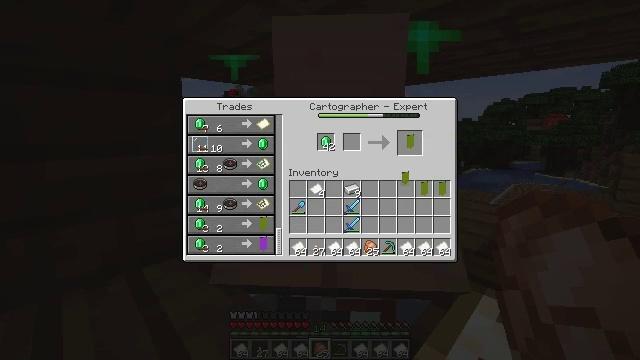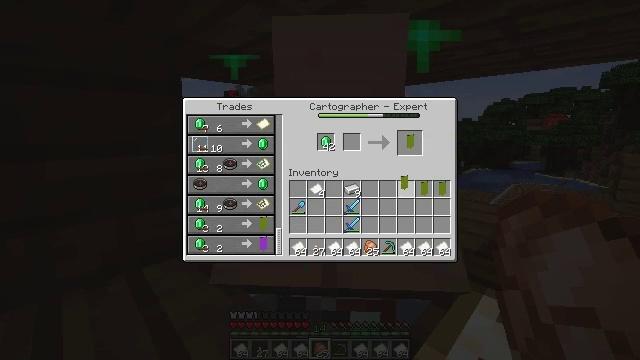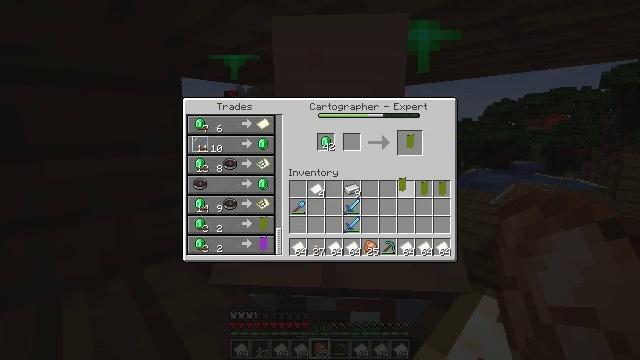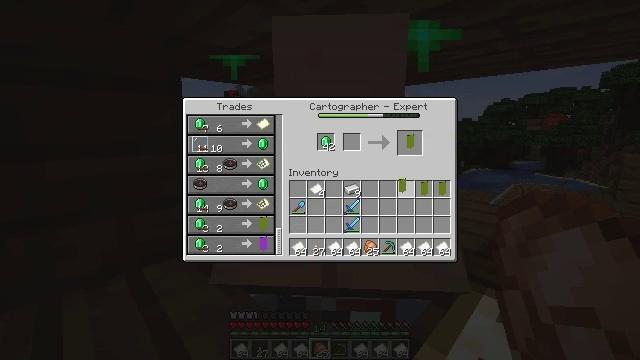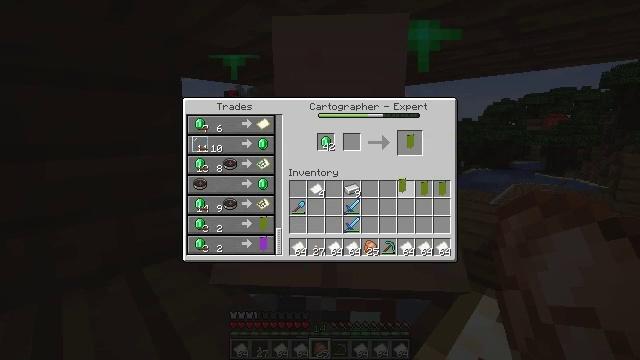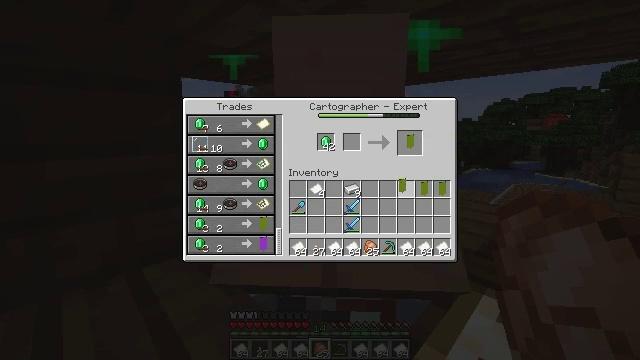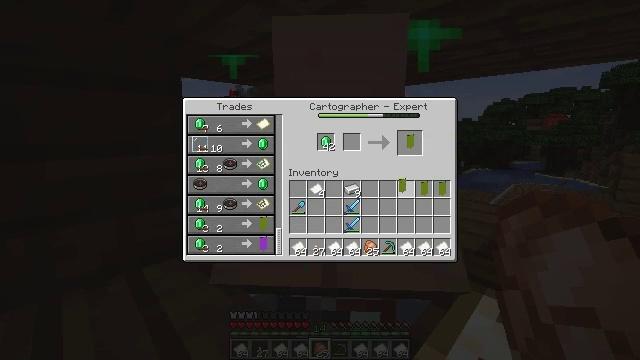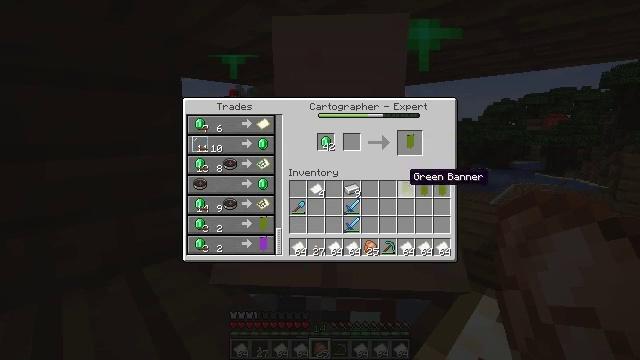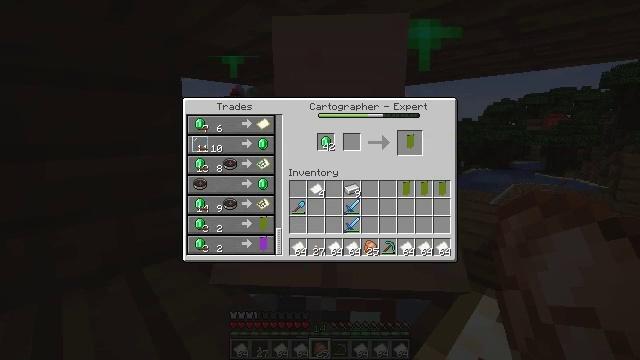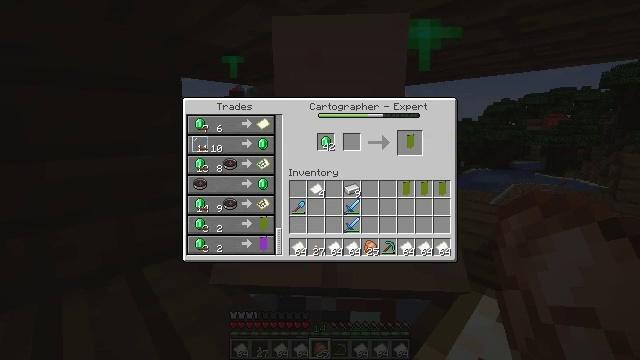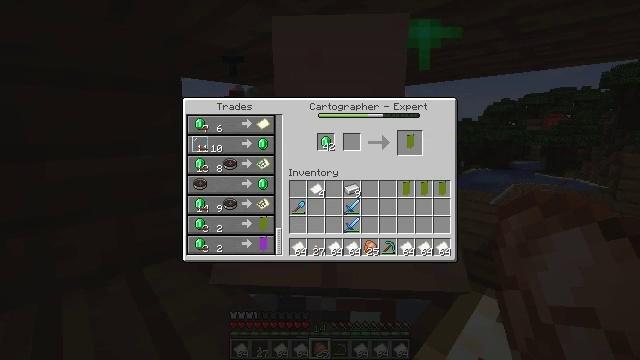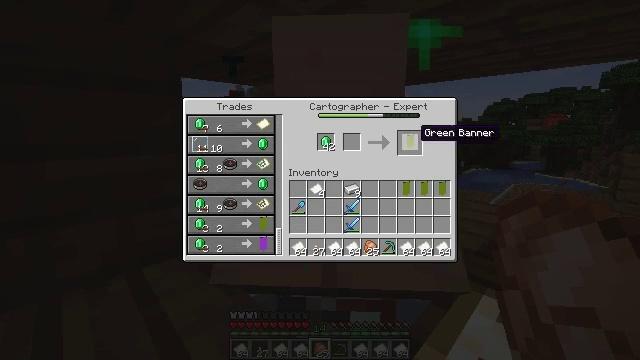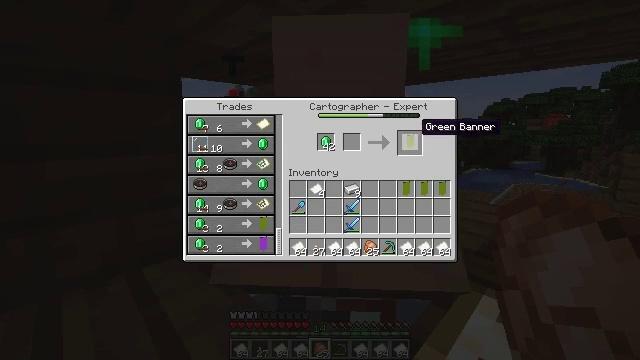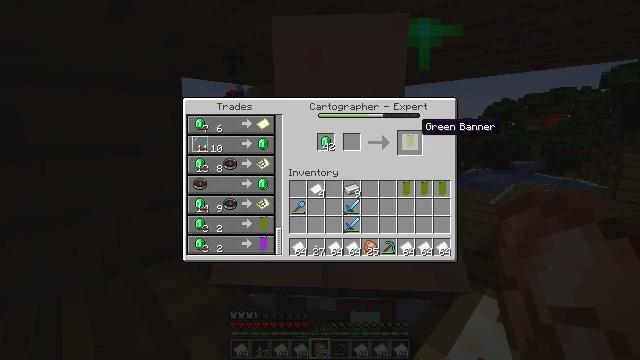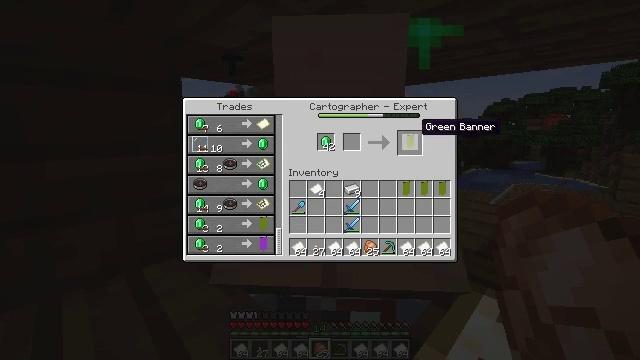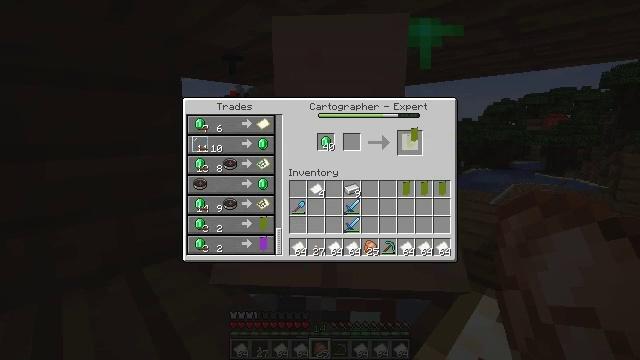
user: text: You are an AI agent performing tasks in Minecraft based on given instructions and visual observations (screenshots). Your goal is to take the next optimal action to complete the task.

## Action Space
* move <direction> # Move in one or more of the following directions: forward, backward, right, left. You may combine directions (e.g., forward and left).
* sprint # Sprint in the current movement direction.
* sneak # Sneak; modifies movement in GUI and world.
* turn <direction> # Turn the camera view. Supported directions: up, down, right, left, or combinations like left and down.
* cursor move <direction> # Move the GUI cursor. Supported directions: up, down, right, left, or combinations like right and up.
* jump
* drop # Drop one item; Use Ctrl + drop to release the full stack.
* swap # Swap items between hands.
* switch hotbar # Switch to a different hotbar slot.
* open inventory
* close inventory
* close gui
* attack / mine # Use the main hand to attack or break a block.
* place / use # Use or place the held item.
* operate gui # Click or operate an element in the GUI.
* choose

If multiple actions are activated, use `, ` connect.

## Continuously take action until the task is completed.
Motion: motion action
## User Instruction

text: Produce a green banner using green dye and wool.
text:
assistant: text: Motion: no_op
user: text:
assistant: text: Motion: no_op
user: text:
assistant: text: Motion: no_op
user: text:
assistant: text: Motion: no_op
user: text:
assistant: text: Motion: operate gui
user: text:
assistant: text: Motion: operate gui
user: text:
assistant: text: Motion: no_op
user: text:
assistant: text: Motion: cursor move up
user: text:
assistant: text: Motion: cursor move up
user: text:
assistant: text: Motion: cursor move up
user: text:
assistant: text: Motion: cursor move up
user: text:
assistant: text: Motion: no_op
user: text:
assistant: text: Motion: no_op
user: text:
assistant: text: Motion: no_op
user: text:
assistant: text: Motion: operate gui
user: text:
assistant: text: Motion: operate gui
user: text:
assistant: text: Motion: cursor move down, operate gui
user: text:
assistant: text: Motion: cursor move down
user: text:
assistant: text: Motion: cursor move down
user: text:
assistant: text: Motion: cursor move down
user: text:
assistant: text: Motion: no_op
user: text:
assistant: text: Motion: no_op
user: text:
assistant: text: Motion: no_op
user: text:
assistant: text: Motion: no_op
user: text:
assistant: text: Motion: operate gui
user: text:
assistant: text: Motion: operate gui
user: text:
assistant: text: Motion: operate gui
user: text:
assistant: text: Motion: no_op
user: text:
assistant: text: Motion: no_op
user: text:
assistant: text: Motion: cursor move right and up